Question: I'm getting a releasekey to my app Three months ago. Now I format my computer and when I was sign my app with my releasekey i got the error: java.lang.RunTimeException: keystore load: invalid keystore format.
How I should solve this error?
The command was: jarsigner -verbose -keystore "D:
eleasekey.keystore" "D:\myApp.apk" releasekey
I'm using the older keystore (the fisrt one) but I get the error mentioned.
I tried and get this:
'''
java.io.IOException: java.io.IOException: invalid keystore format
at sun.security.provider.javaKeyStore.engineLoad(JavaKeyStore.java:650)
at sun.security.provider.javaKeyStore$JKS.engineLoad(JavaKeyStore.java:55)
at java.security.KeyStrore.load(KeyStore.java:1214)
at sun.security.tools.KeyTool.doCommands(KeyTool.java:789)
at sun.security.tools.KeyTool.run(KeyTool.java:340)
at sun.security.tools.KeyTool.main(KeyTool.java:333)
'''

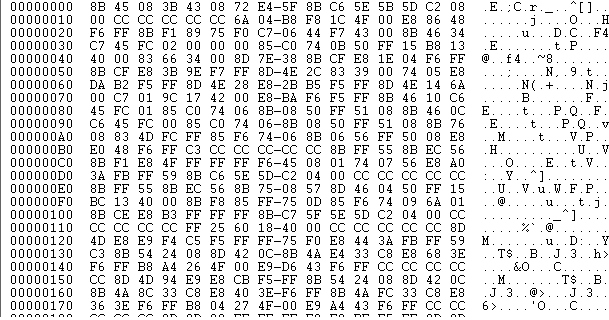
Answer: The keystore holds the private encryption key used to sign the app - rerunning the command would generate a totally different key (the password just protects the file holding it - it does not have a directly relationship with the encryption key itself) - You can NOT recover/rebuild it if you lost the keystore file.
If you lost it then your users would have to uninstall the existing app completely before they can install your new version - and they will loose any data saved in the app when they uninstall it (no way around this, it's a security feature in android)
Worse then that - android play store isn't going to let you upload your new version because they aren't encoded using the same key as the old version - you'll need to release the new version under a Different package name - That means your existing users can't even upgrade automatically (they have to find the new version) - and you have no way of even telling them that they need to upgrade (you can't upload a new version of the old app...)
You gotta find that keystore file in your backups or try to recover the data from the disk - hopefully you did a 'quick' format - in which case a good data recovery service be able to get it back if your OS hasn't over-written it yet.
Goodluck!